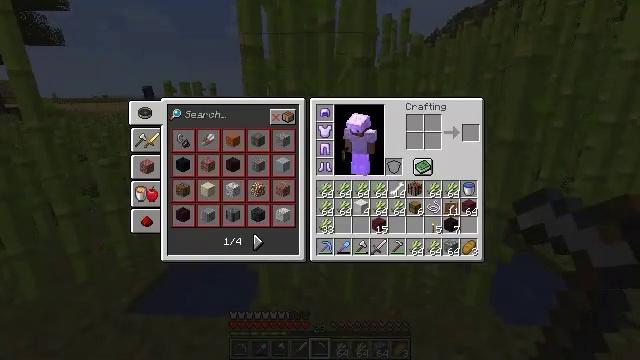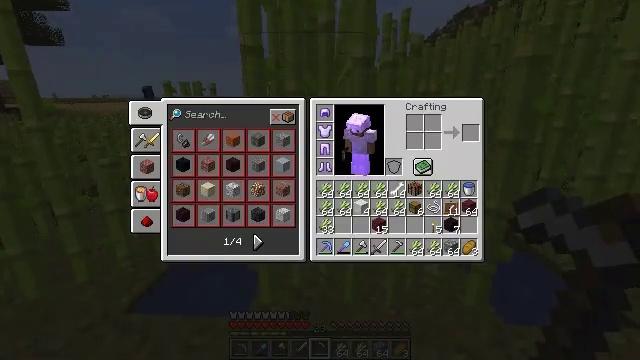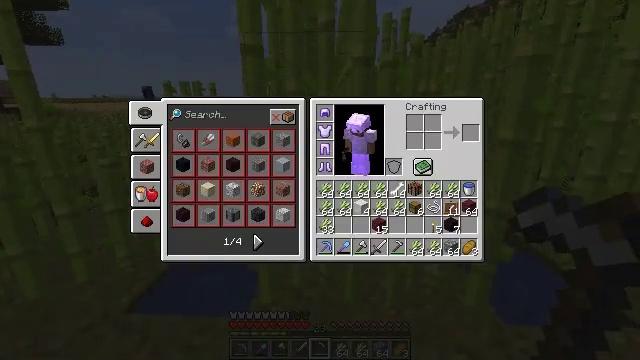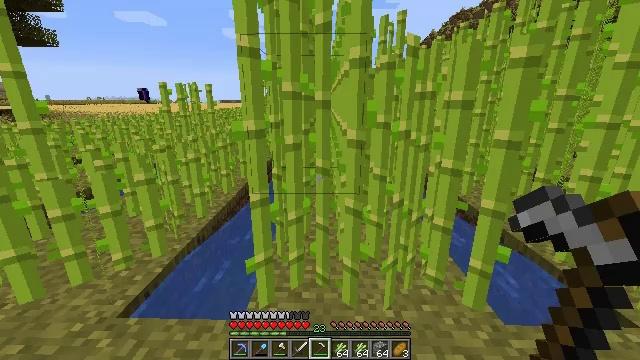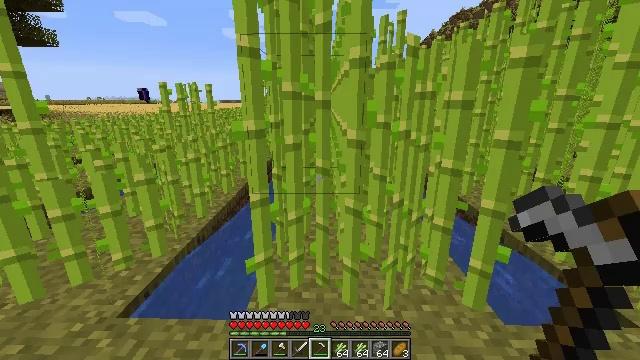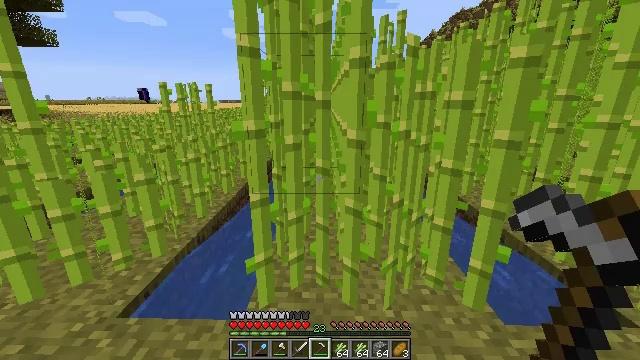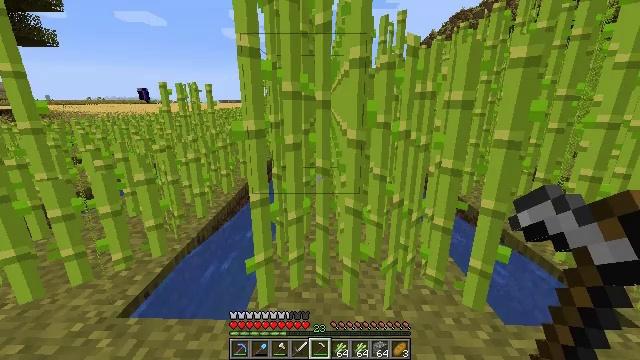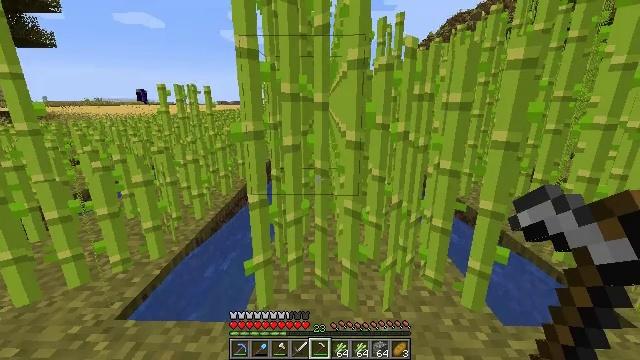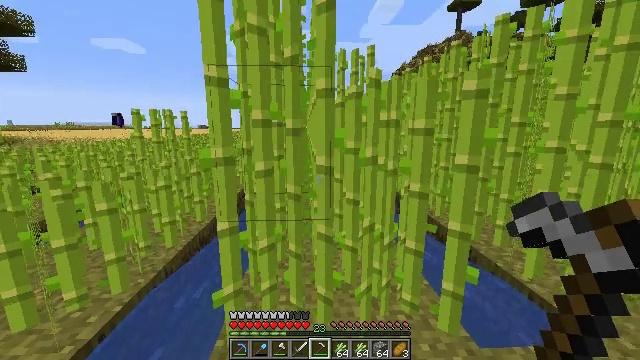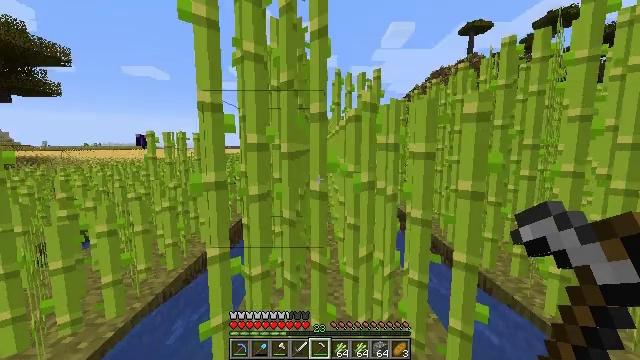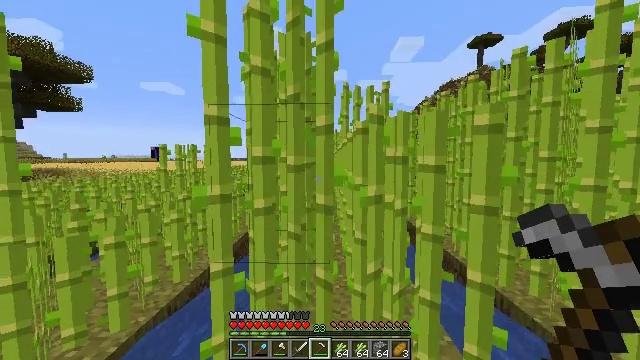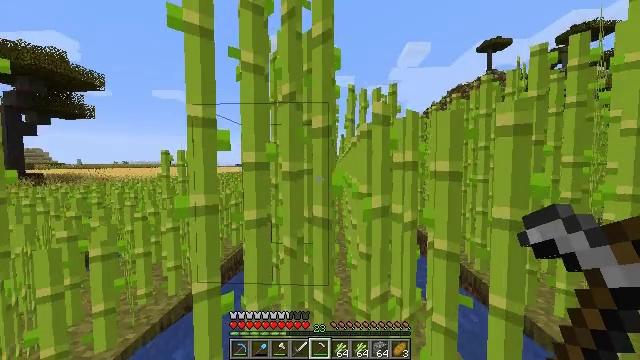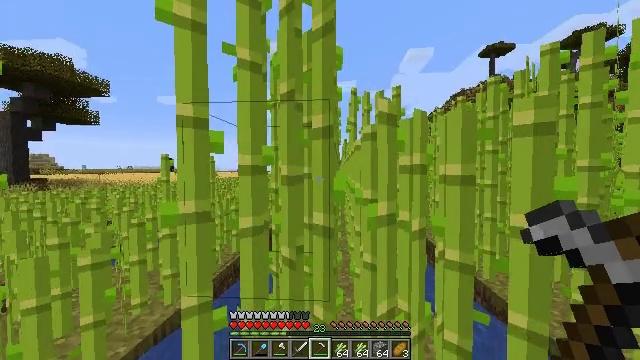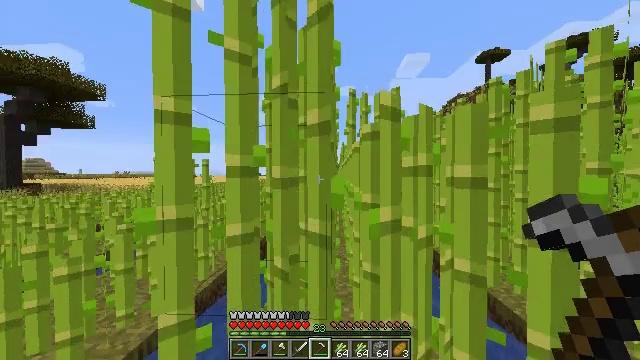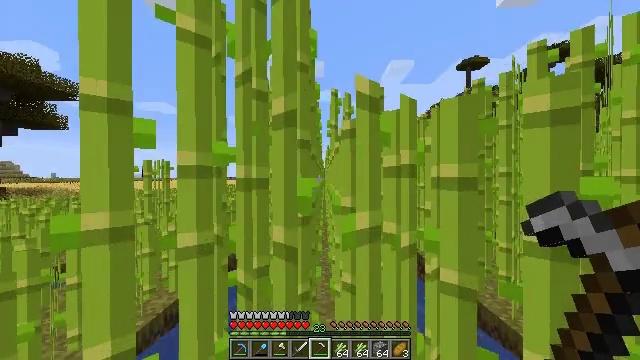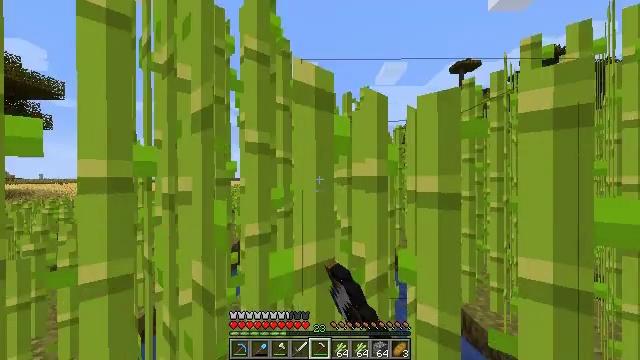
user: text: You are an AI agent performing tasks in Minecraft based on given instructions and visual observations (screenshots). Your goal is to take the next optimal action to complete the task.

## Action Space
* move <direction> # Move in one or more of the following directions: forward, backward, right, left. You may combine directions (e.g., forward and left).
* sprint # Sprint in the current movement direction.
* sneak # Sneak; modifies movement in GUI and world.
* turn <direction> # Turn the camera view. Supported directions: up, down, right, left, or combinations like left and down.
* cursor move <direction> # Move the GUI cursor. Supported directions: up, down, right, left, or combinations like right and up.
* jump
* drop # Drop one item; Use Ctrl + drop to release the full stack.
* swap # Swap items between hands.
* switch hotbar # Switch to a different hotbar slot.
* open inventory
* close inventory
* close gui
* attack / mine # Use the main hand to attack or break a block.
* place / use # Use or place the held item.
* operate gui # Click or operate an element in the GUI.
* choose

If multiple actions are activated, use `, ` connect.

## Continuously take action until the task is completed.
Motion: motion action
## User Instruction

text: Gather sugar cane for crafting.
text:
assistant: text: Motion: no_op
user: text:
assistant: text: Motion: no_op
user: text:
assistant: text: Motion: no_op
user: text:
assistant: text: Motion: close gui
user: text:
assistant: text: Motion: no_op
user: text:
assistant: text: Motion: no_op
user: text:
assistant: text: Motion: no_op
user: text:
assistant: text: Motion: move right, turn right and up
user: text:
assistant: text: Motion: move forward and move right, turn left and up
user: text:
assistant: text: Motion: move forward, turn left and up
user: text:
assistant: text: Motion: move forward, turn left and up
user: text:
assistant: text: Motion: move forward, turn up
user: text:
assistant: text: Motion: move forward and move right
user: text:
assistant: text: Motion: move forward and move right, turn right, attack / mine
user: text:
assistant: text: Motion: move forward and move right, turn right, attack / mine
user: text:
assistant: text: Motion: move forward, attack / mine
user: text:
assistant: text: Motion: move forward, attack / mine
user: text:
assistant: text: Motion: move forward, attack / mine
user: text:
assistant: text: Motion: move forward, turn left, attack / mine
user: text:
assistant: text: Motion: move forward, turn left, attack / mine
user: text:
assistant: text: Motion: move forward, turn left, attack / mine
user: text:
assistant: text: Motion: move forward, turn left, attack / mine
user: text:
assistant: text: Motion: move forward, attack / mine
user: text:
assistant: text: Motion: move forward, attack / mine
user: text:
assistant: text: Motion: move forward, attack / mine
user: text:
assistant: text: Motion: move forward, attack / mine
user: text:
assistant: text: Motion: move forward, attack / mine
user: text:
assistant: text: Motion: move forward, turn right, attack / mine
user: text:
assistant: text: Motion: move forward, turn right, attack / mine
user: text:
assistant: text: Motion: move forward, turn right, attack / mine